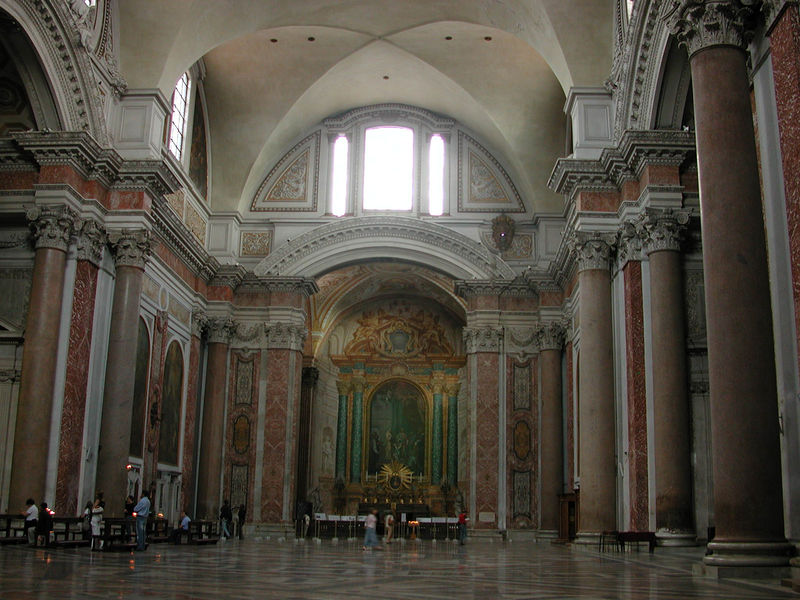
Titel: Santa Maria degli Angeli (in den Diokletiansthermen)
Künstler: Michelangelo
Standort: Rom, S. Maria degli Angeli (EU - I - Latium)
Schlagwörter: dunkel, gemälde, grün, menschen, fenster, licht, marmor, pfeiler, säule, säulen, rot, wand, architektur, barock, mensch, kirche, boden, gold, innen, engel, bogen, bank, kerzen, stuck, lichteinfall, foto, nische, komposit, gewölbe, medaillon, dom, loch, beten, gebet, altar, bänke, hochaltar, kapitelle, kapitell, gesims, kreuzgewölbe, kreuzgratgewölbe, altarraum, andacht, betende, monstranz, chor, basis, korinthisch, schaft, altarbild, basilika, bauwerk, wandbemalung, gewaltig, marmorsäule, marmorsäulen, hohe decke, komposites kapitell, stukk, gebetsraum, barockisierung, impressionsbau